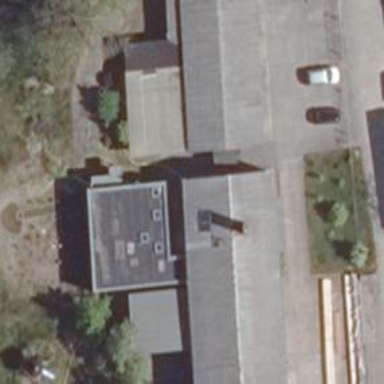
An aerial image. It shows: Industrial building.